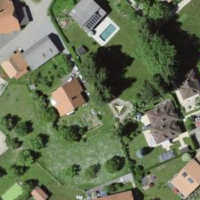
EUNIS habitat code: 55
Species observed at this site:
Polygonum aviculare
Sorbus aucuparia
Galeopsis tetrahit
Prunus spinosa
Cornus sanguinea
Dactylis glomerata
Luzula campestris
Filipendula ulmaria